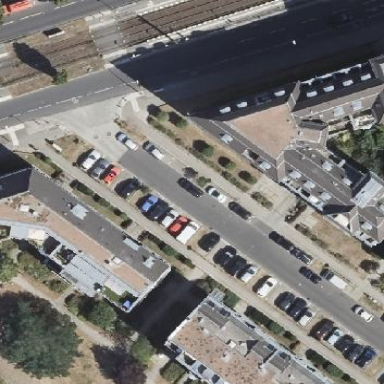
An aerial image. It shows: Building consisting of apartments with double saltbox roof shape.